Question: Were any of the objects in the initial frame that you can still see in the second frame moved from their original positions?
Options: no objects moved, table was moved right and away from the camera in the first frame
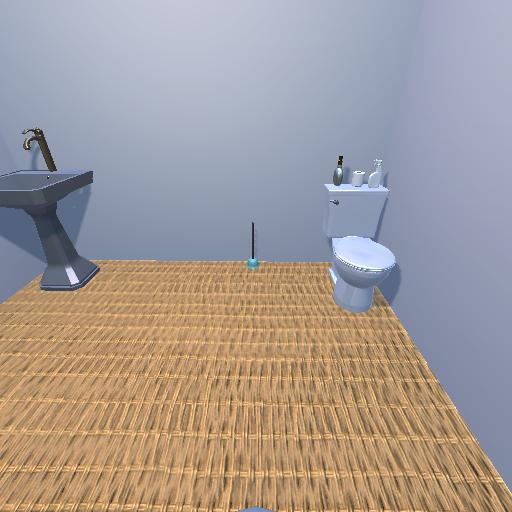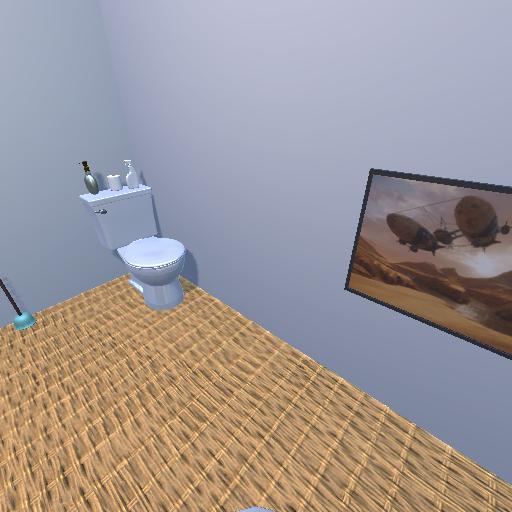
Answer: no objects moved